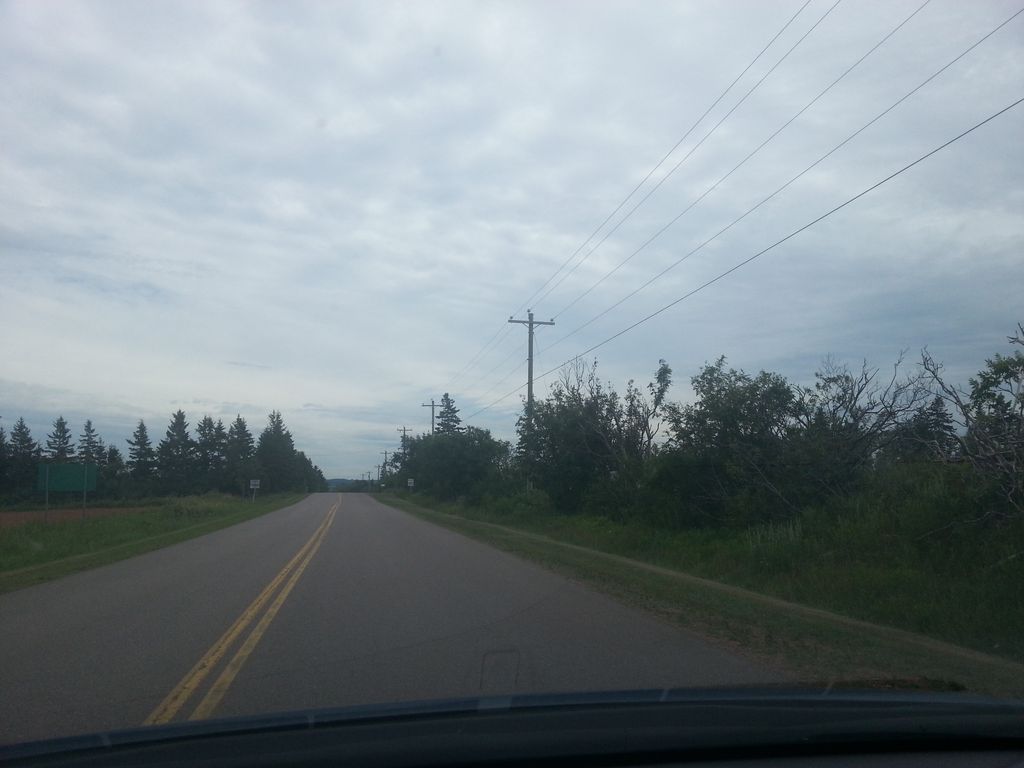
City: charlottetown